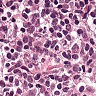
Metastatic tissue present: no